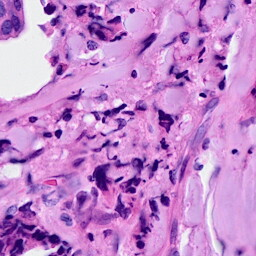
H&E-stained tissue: Breast